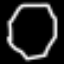
Label: octagon